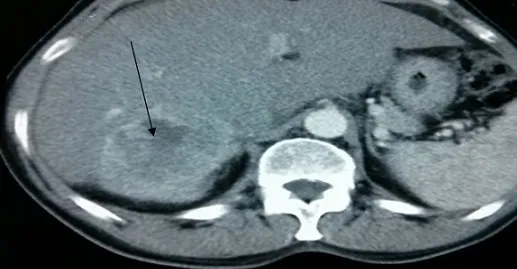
CT scan image of a PHNEC patient; CT scan showing a liver mass (segment VI and VII).
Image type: radiology (ct)